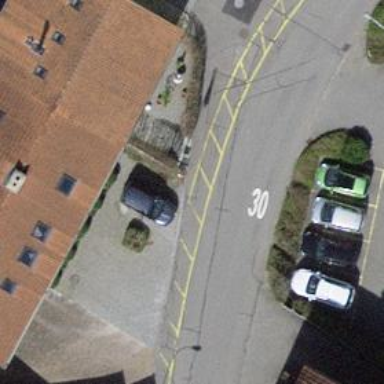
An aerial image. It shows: Smooth asphalt road in residential area.